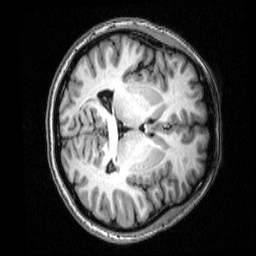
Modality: T1w
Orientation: axial
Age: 23
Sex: female
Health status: healthy
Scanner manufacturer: siemens
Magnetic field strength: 3 T
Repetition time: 2.53 s
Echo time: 0.00339 s